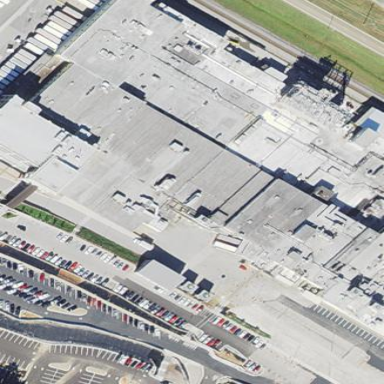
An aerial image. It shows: Industrial building.